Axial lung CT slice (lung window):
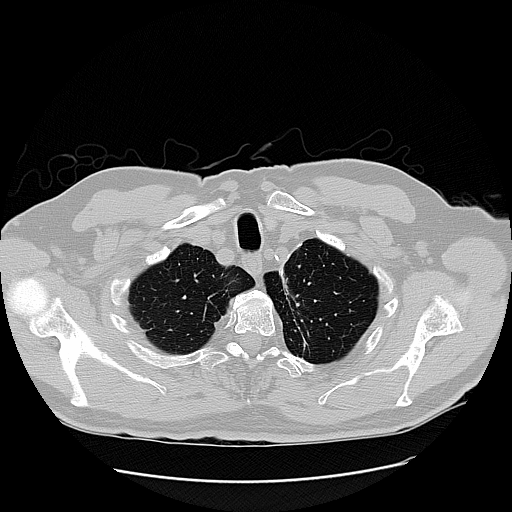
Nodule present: no